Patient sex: M
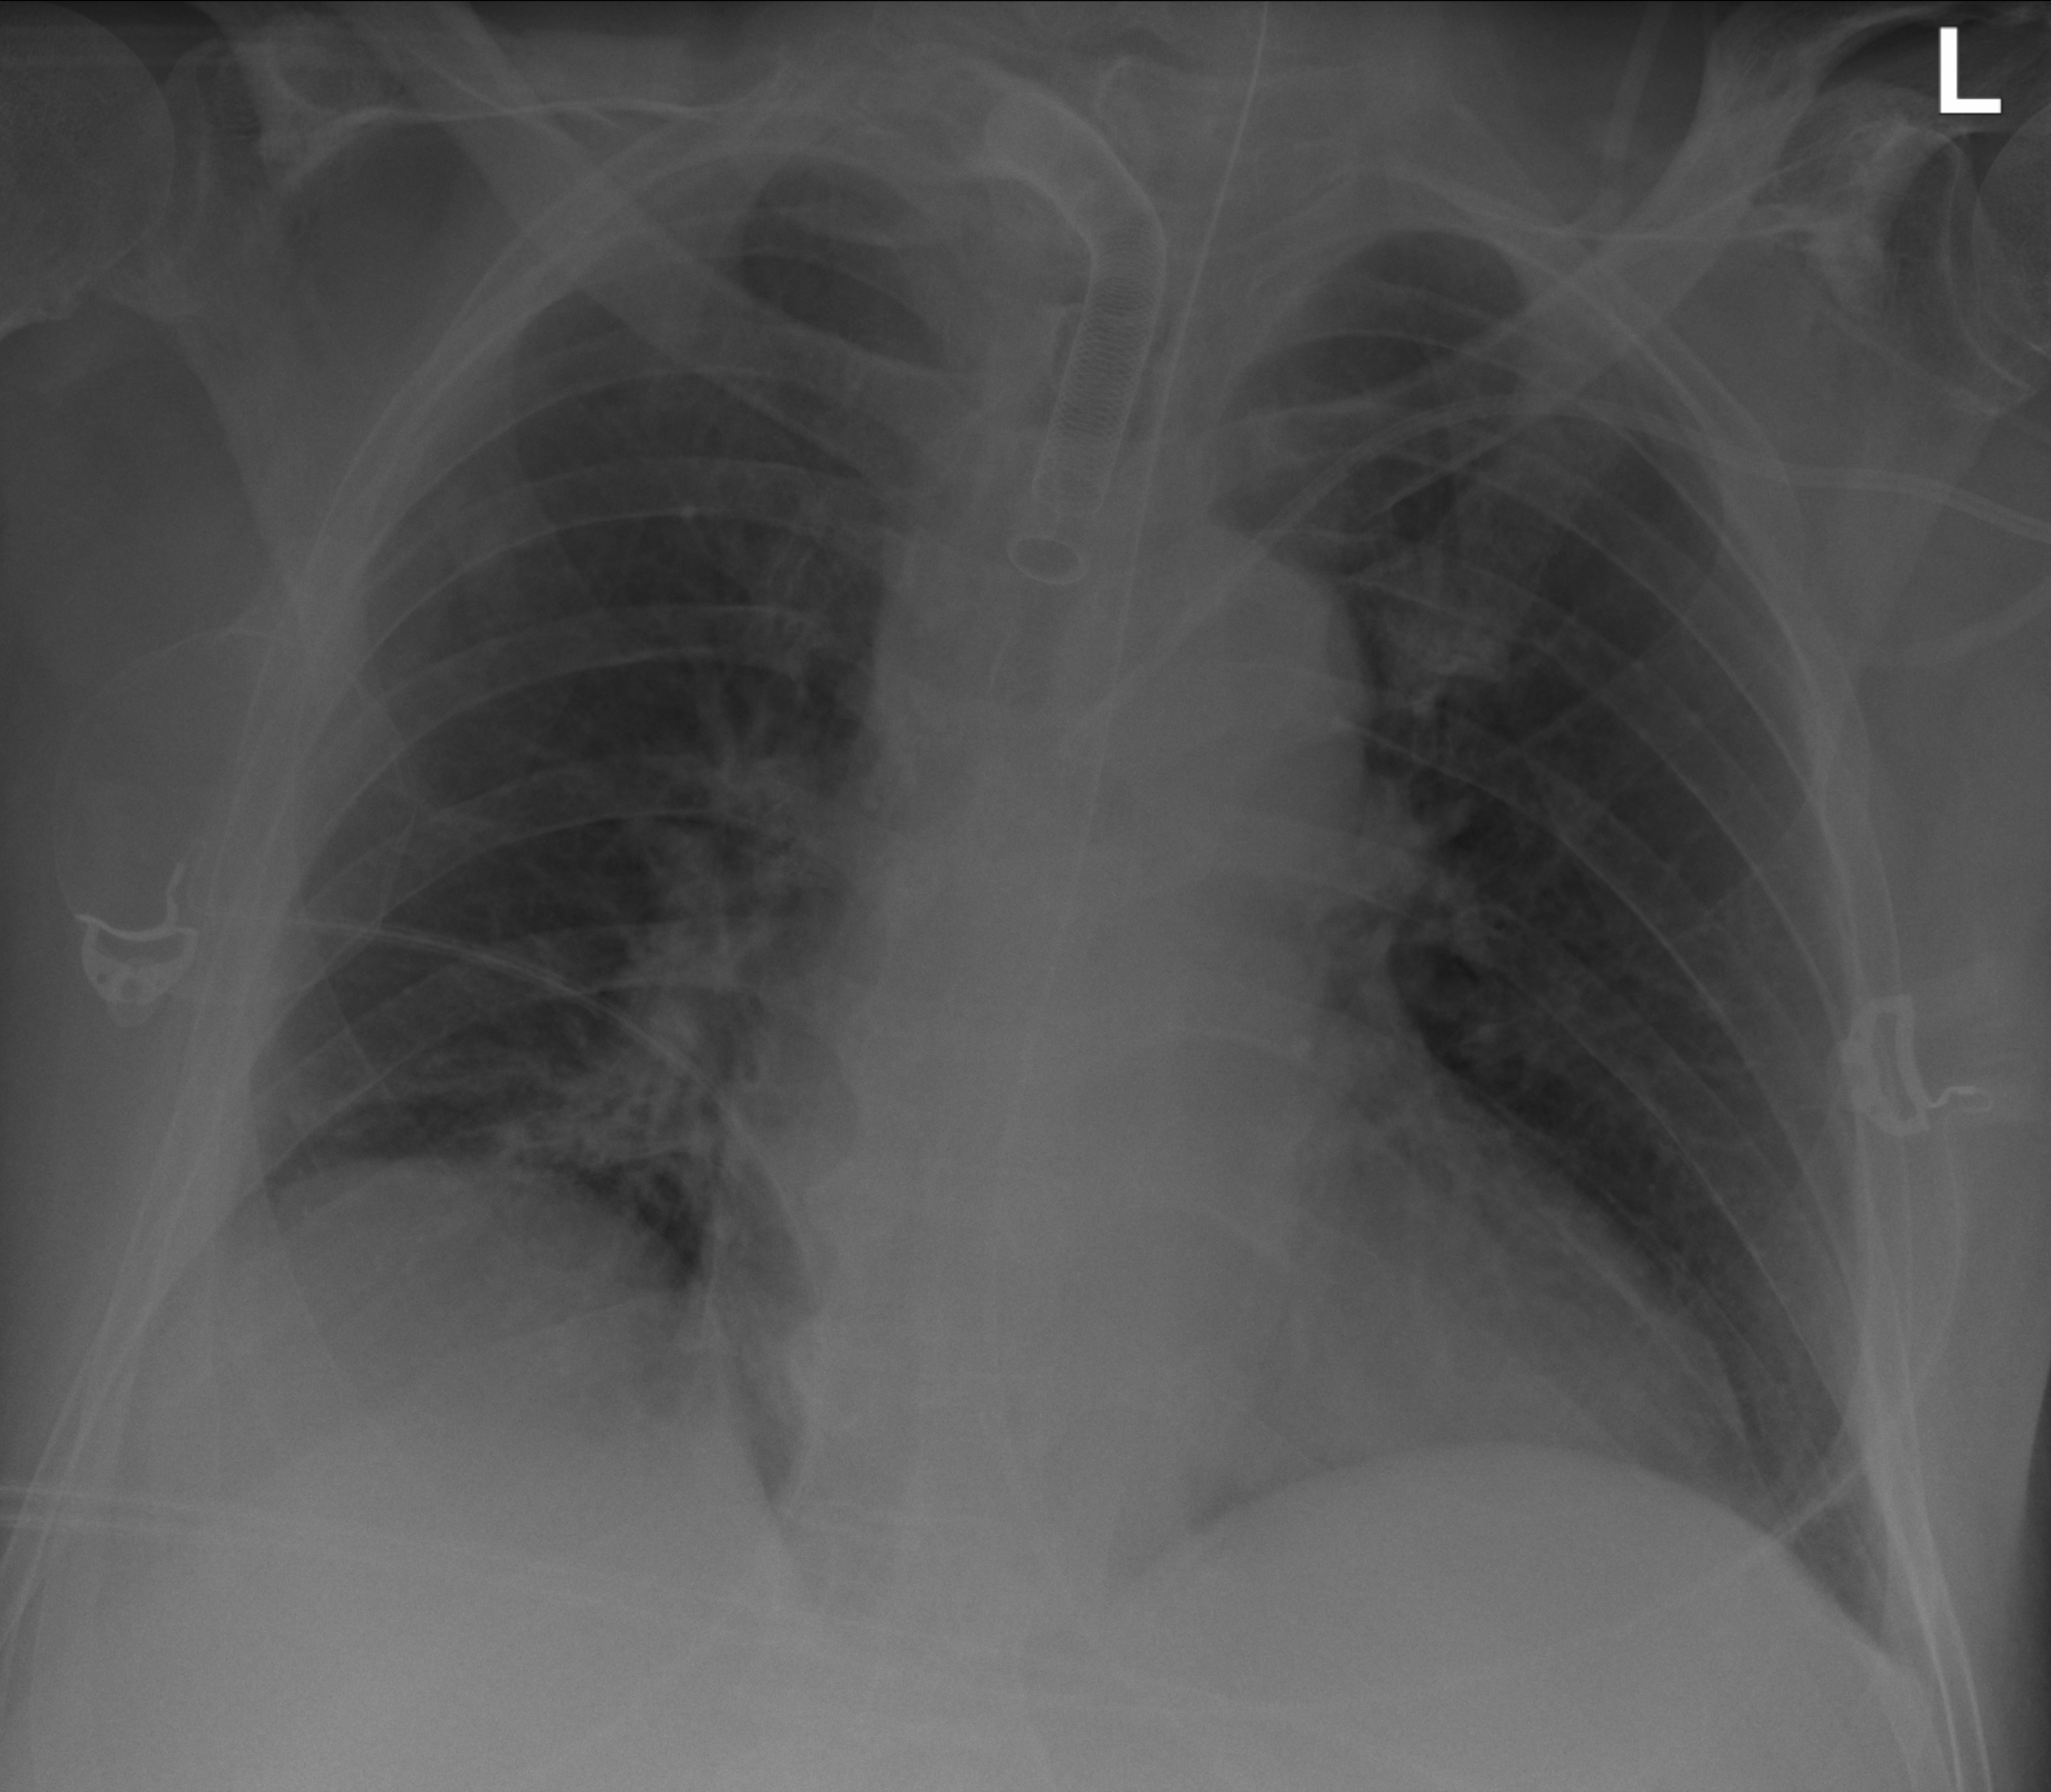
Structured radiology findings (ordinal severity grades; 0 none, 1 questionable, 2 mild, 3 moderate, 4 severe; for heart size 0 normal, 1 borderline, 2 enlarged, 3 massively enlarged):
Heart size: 1
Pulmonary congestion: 0
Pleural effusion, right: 2
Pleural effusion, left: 0
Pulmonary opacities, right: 0
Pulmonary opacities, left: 0
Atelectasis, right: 2
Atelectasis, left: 0